Question: My little SQLite testing application is working, and everything is 100% functioning as expected.
For learning purposes, I'd like to know what library is allowing me to communicate with my Scans.db SQLite database. I was told that I'd need the System.Data.SQLite reference, but my application works and I don't see it referenced anywhere.
My guess is that Entity Framework is somehow wrapping this?
Here's a picture of my current solution:

Can someone share some light on this? What library is actually letting me access the database?
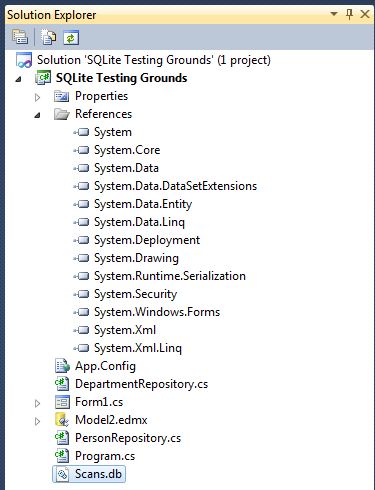
Answer: As long as the ADO.NET provider for SQLite is properly installed, your project doesn't need to reference it explicitly, because the only SQLite-specific bit of your program is the connection string. Entity Framework knows where to find the provider, based on the information in the machine.config file. It wouldn't work if the provider weren't installed, of course...